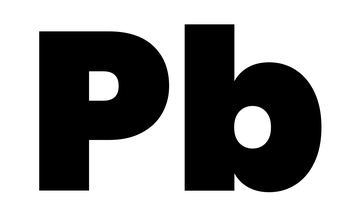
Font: Poppins-Black